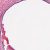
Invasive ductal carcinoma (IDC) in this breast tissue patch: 0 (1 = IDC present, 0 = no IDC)